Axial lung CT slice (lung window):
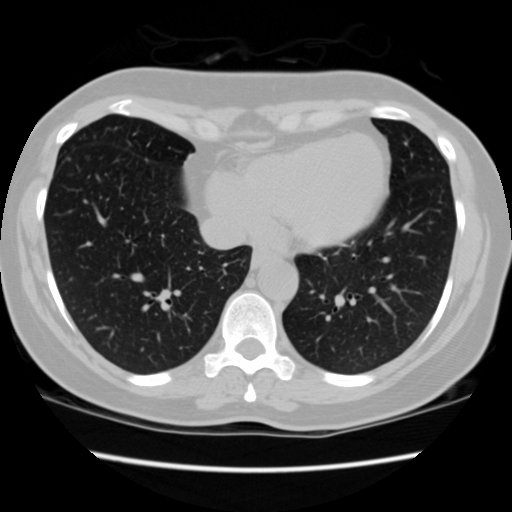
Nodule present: no